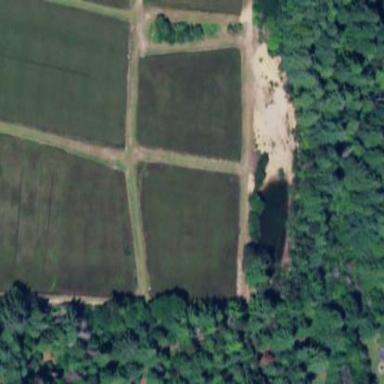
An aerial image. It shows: Farmland with cranberries as the main crop.